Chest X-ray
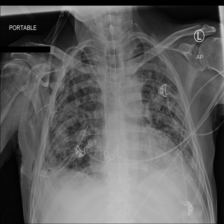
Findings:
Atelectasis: negative
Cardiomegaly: negative
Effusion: positive
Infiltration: negative
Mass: negative
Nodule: negative
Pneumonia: negative
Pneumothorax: positive
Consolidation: negative
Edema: negative
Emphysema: negative
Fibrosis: negative
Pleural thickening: positive
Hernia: negative